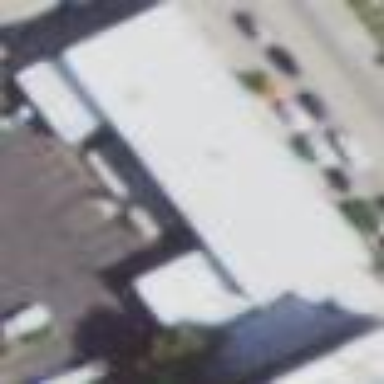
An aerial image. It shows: Retail building.